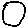
Label: circle